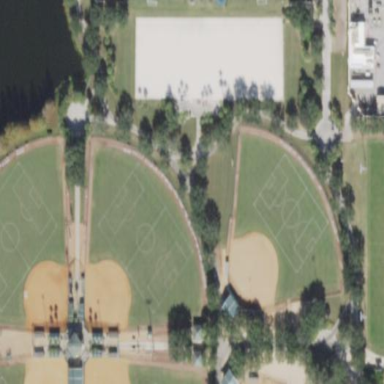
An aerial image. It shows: Baseball pitch for leisure land activities.